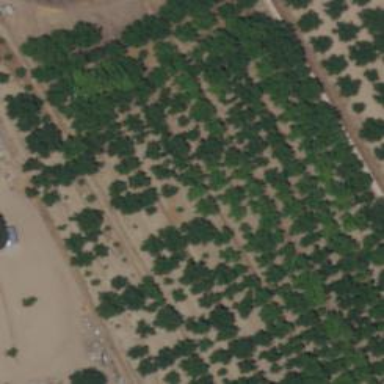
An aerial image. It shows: Orchard.